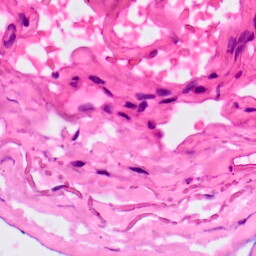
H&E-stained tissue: Lung